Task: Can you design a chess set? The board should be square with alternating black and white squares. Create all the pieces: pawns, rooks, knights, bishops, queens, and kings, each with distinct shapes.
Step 382:
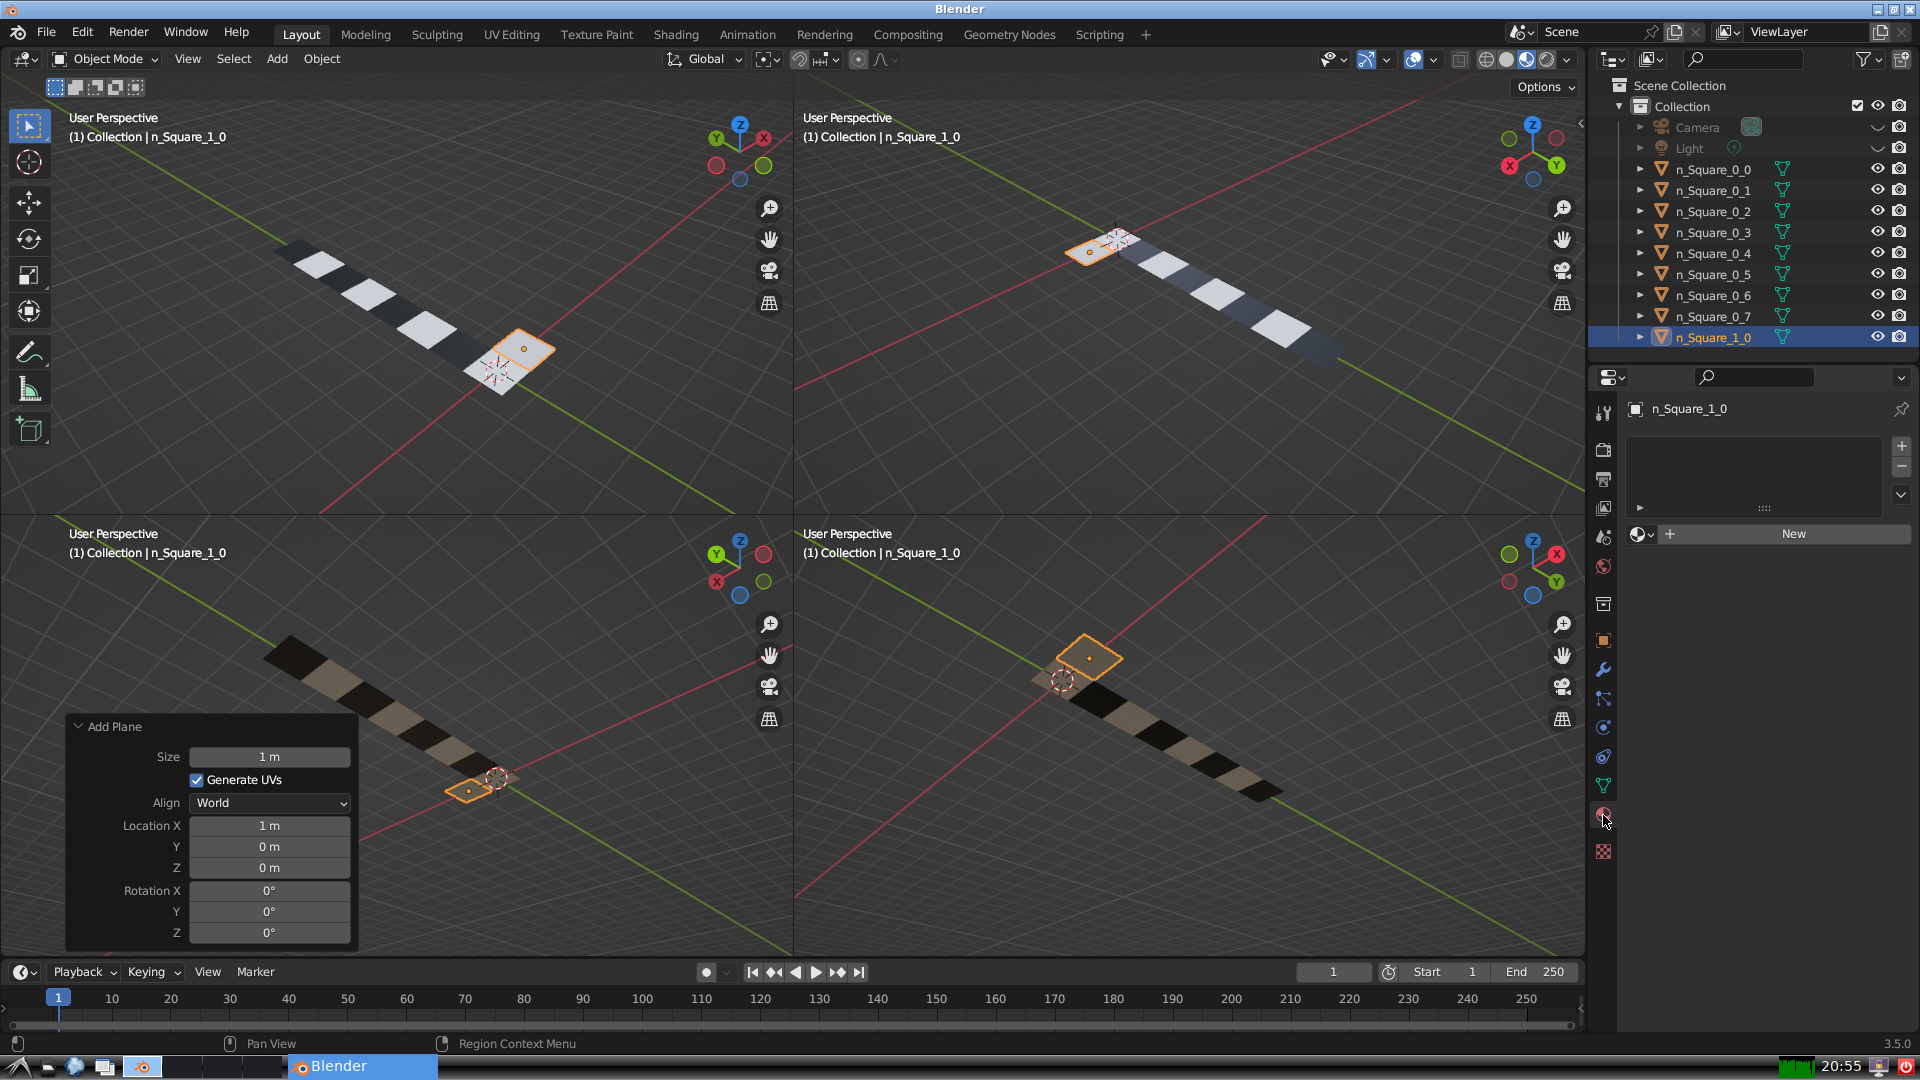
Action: {"mouse_move": [1636, 534]}